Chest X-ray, AP view. Patient: 59 years old, sex M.
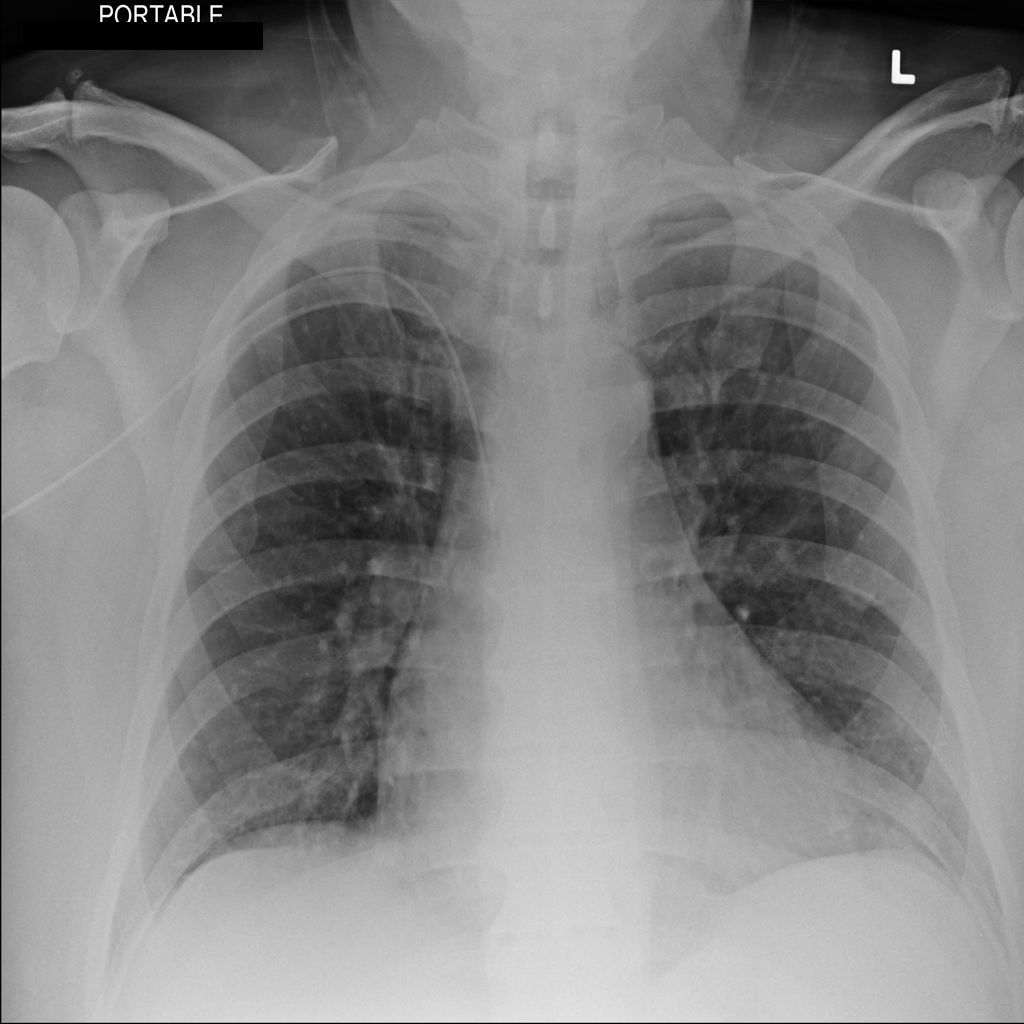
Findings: No Finding